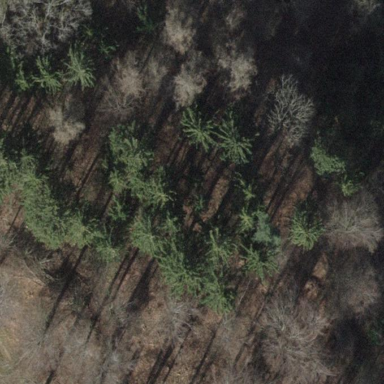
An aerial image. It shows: Forest area.